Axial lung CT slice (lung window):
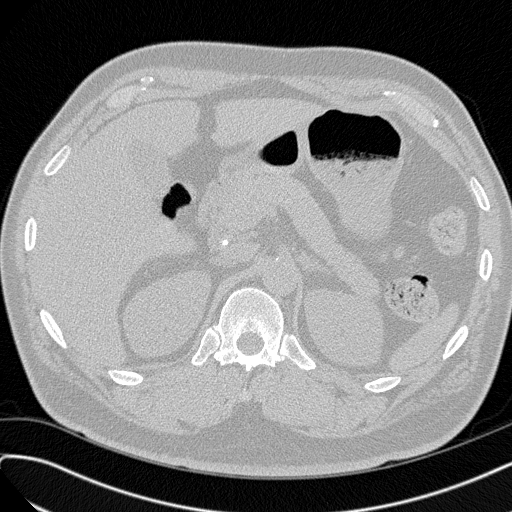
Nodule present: no